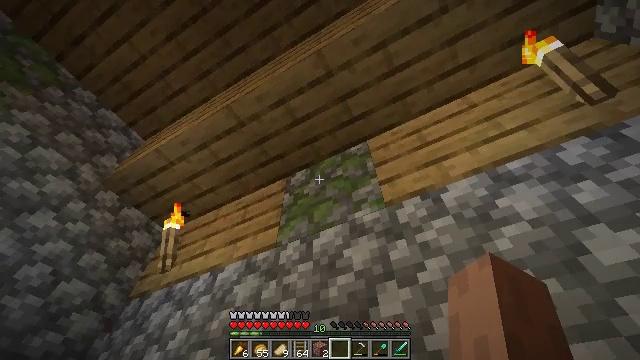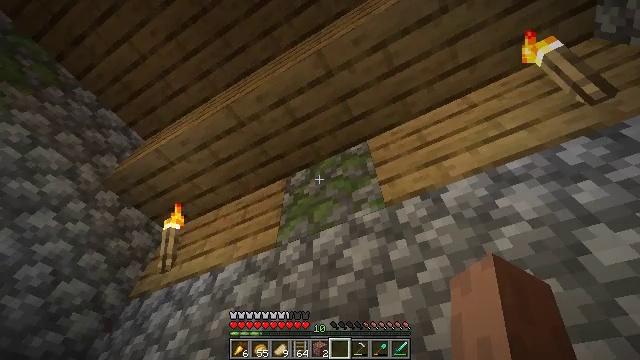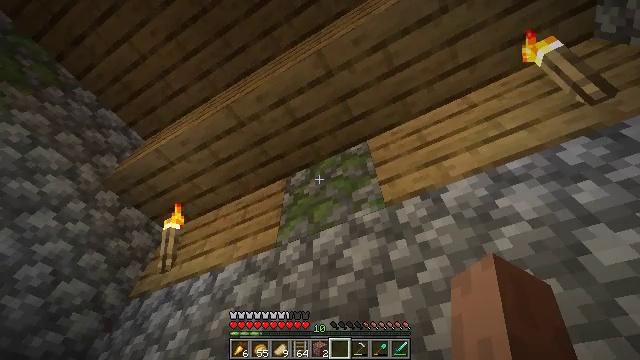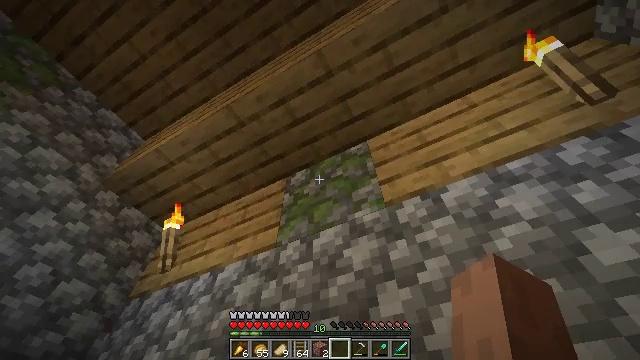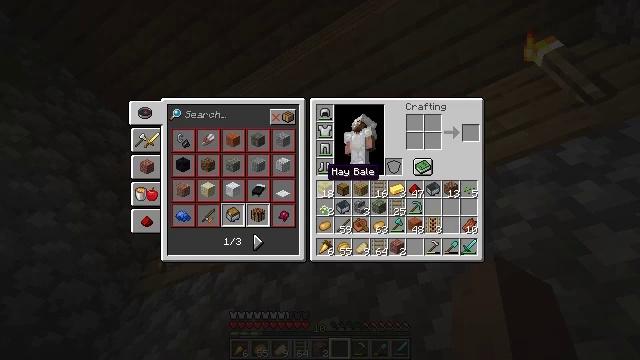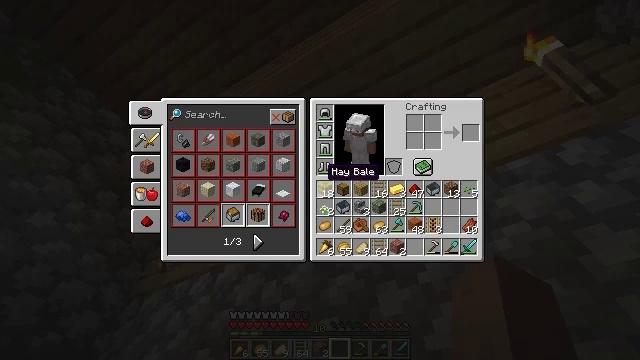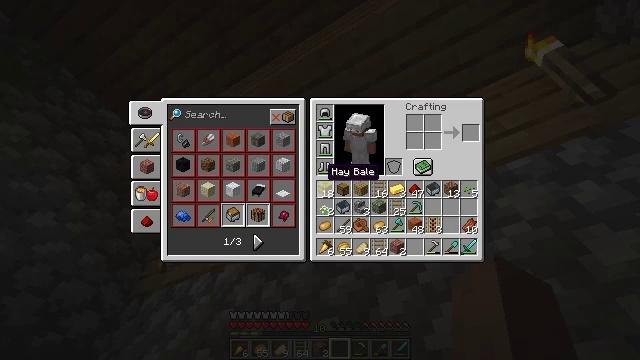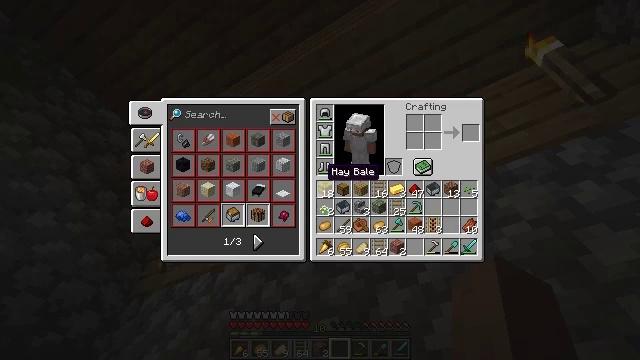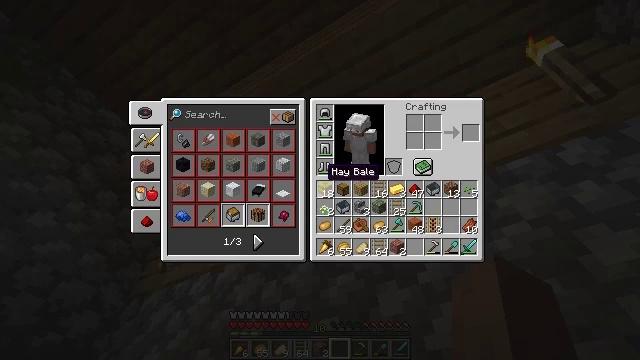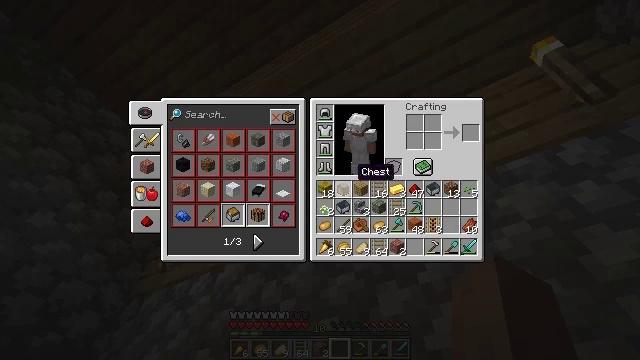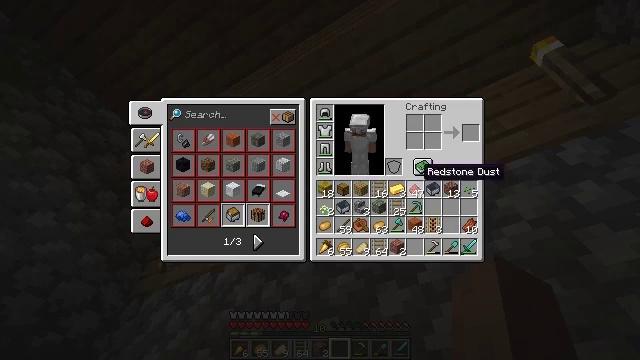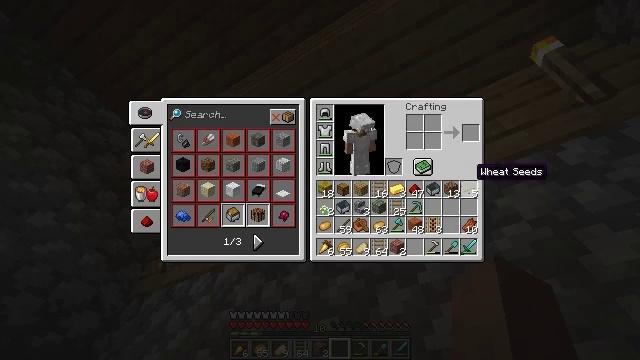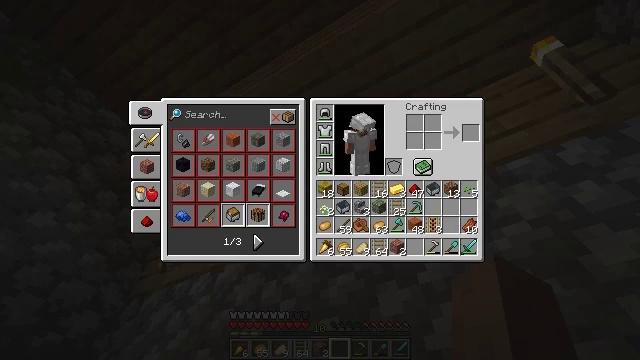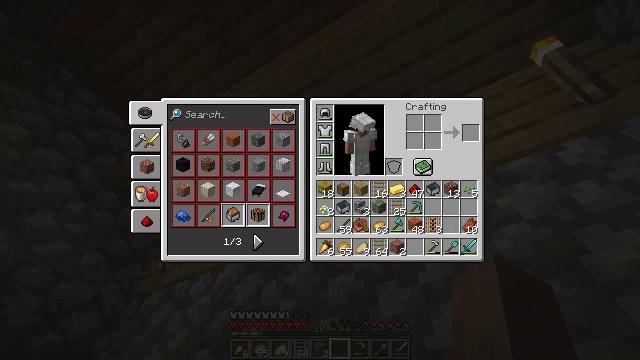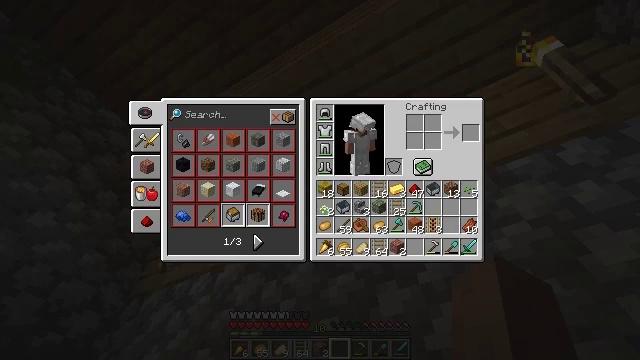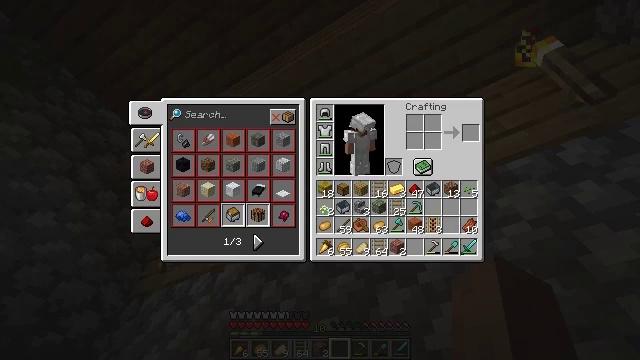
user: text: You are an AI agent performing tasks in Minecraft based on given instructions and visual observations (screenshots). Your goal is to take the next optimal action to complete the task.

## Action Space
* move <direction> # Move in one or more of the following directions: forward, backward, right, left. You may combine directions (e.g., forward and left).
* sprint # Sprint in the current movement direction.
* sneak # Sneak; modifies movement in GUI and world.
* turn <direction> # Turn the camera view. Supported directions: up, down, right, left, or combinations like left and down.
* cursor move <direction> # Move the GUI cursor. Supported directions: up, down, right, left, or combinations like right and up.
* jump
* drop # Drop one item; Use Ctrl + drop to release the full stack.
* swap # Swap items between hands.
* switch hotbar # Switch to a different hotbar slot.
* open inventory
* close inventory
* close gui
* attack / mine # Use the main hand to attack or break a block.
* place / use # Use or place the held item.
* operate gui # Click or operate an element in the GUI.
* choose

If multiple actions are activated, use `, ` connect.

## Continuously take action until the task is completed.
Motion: motion action
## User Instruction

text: Collect mossy cobblestone from a structure.
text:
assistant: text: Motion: no_op
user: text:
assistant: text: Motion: no_op
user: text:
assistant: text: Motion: no_op
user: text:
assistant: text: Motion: open inventory
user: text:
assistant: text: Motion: open inventory
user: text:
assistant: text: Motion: open inventory
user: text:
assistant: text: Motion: open inventory
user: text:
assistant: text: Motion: no_op
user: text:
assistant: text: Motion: cursor move right
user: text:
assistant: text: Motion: cursor move right
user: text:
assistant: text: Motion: cursor move right
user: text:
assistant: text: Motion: cursor move right
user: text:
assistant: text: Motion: no_op
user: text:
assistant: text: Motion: no_op
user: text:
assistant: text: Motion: no_op
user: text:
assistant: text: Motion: no_op
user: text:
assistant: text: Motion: no_op
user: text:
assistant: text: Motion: cursor move left
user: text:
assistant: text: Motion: no_op
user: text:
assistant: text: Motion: no_op
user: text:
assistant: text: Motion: no_op
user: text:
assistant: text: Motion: no_op
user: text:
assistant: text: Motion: no_op
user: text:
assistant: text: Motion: no_op
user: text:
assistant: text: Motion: turn down
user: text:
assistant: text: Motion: turn right and down
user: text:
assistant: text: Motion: turn right
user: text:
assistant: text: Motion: no_op
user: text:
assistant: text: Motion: no_op
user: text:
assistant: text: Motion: no_op